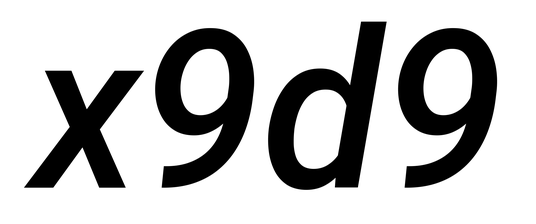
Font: Roboto-Italic_Medium_Italic